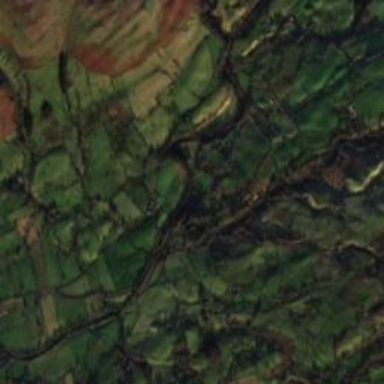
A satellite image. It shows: Picturesque woodland landscape.